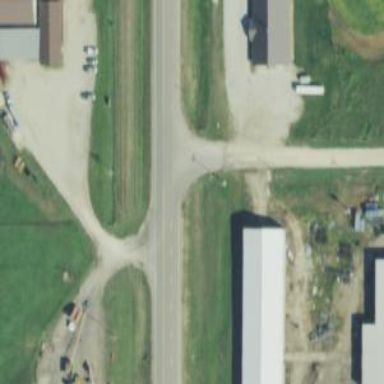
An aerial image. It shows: Secondary road with asphalt surface.